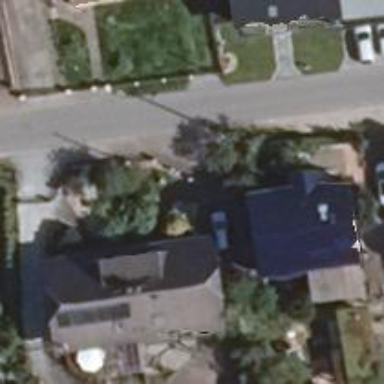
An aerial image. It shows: Smoothly paved residential road.